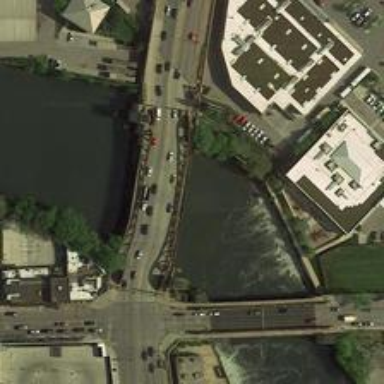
The river is fast and the two bridges across the river communicate two banks of it .